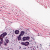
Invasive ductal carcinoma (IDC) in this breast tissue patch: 0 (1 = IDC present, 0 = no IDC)